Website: macys
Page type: customer-info-address
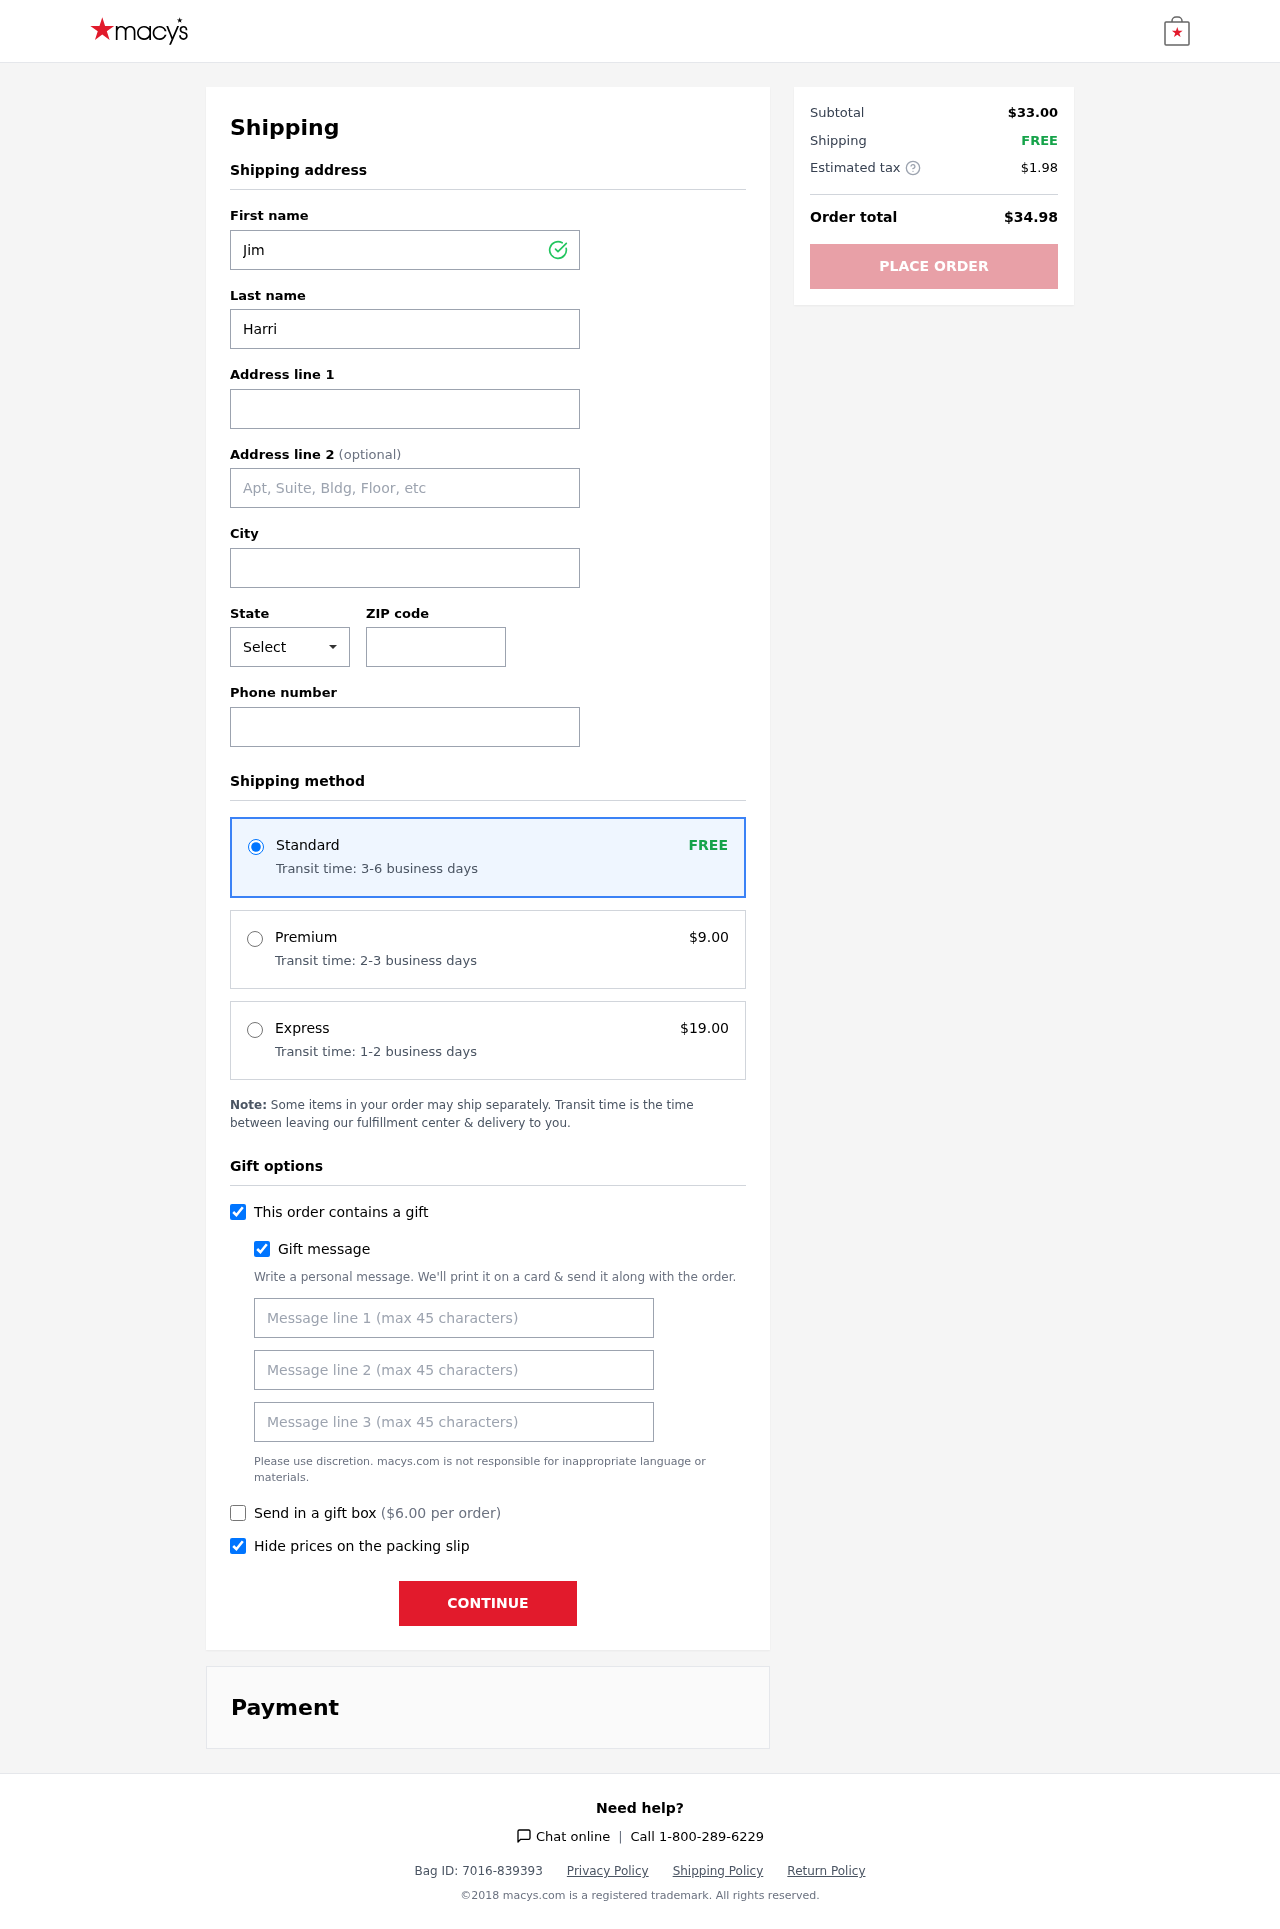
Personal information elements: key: PII_CITY
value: New Savannahshire
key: PII_FIRSTNAME
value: Jim
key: PII_GIFT_MESSAGE
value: Hey Justin, I remember you mentioning how much you needed sturdy kitchen bags, so I grabbed these for you! Hope they make your cleanup a little easier. Enjoy!  Jim
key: PII_LASTNAME
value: Harrington
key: PII_PHONE
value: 8297806865
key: PII_POSTCODE
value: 67129
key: PII_STATE_ABBR
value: NJ
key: PII_STREET
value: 60917 Barrett Parkways Apt. 708
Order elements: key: ORDER_SHIPPING_STANDARD
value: FREE
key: ORDER_SHIPPING_STANDARD_TIME
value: Transit time: 3-6 business days
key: ORDER_SHIPPING_PREMIUM
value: $9.00
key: ORDER_SHIPPING_PREMIUM_TIME
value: Transit time: 2-3 business days
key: ORDER_SHIPPING_EXPRESS
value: $19.00
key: ORDER_SHIPPING_EXPRESS_TIME
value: Transit time: 1-2 business days
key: ORDER_GIFT_BOX_FEE
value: $6.00
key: ORDER_SUBTOTAL
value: $33.00
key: ORDER_SHIPPING_COST
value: FREE
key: ORDER_TAX
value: $1.98
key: ORDER_TOTAL
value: $34.98